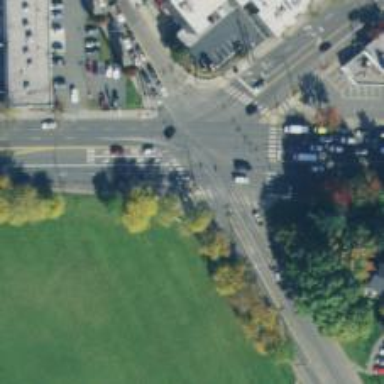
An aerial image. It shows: Footway located on traffic island.